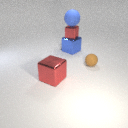
small red metal cube above large blue metal cube